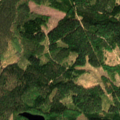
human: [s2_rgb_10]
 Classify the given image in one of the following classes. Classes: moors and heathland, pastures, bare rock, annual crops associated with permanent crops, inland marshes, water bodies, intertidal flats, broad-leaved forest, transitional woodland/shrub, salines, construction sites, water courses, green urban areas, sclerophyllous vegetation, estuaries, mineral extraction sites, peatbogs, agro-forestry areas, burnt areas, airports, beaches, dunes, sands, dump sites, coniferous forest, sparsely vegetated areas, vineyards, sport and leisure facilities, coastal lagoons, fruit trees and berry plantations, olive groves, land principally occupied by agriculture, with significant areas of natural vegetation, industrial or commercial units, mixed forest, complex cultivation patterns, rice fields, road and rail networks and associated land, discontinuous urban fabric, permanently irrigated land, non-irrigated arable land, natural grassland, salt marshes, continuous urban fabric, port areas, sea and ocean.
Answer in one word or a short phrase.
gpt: coniferous forest, mixed forest